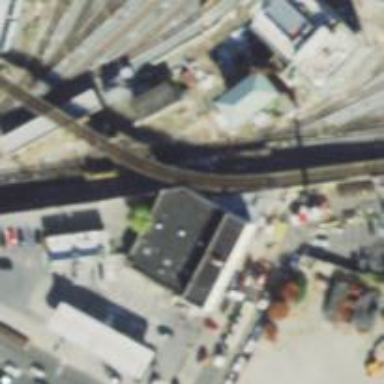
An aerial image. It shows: Electrified rail passing through service yard.